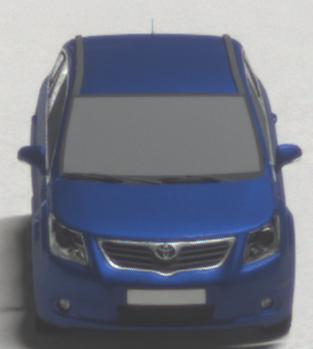
Make: Toyota
Model: Avensis 1.6
Detailed model: Avensis (T27) Notch Back
Model produced from: 2009/01
Model produced until: 2010/08
Doors: 4
Color: blue
Road condition: dry road
Daytime: not specified
Contrast: high contrast